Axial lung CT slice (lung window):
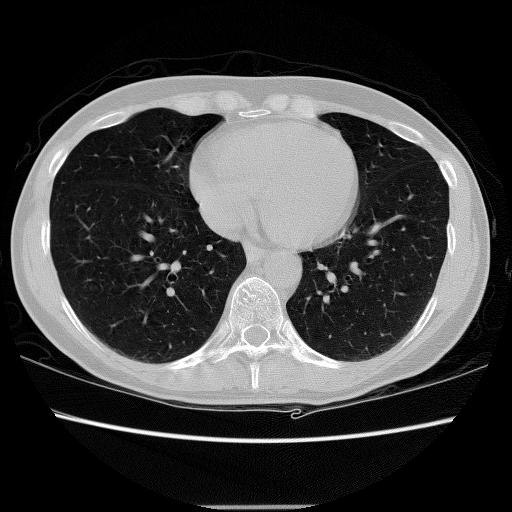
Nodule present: no